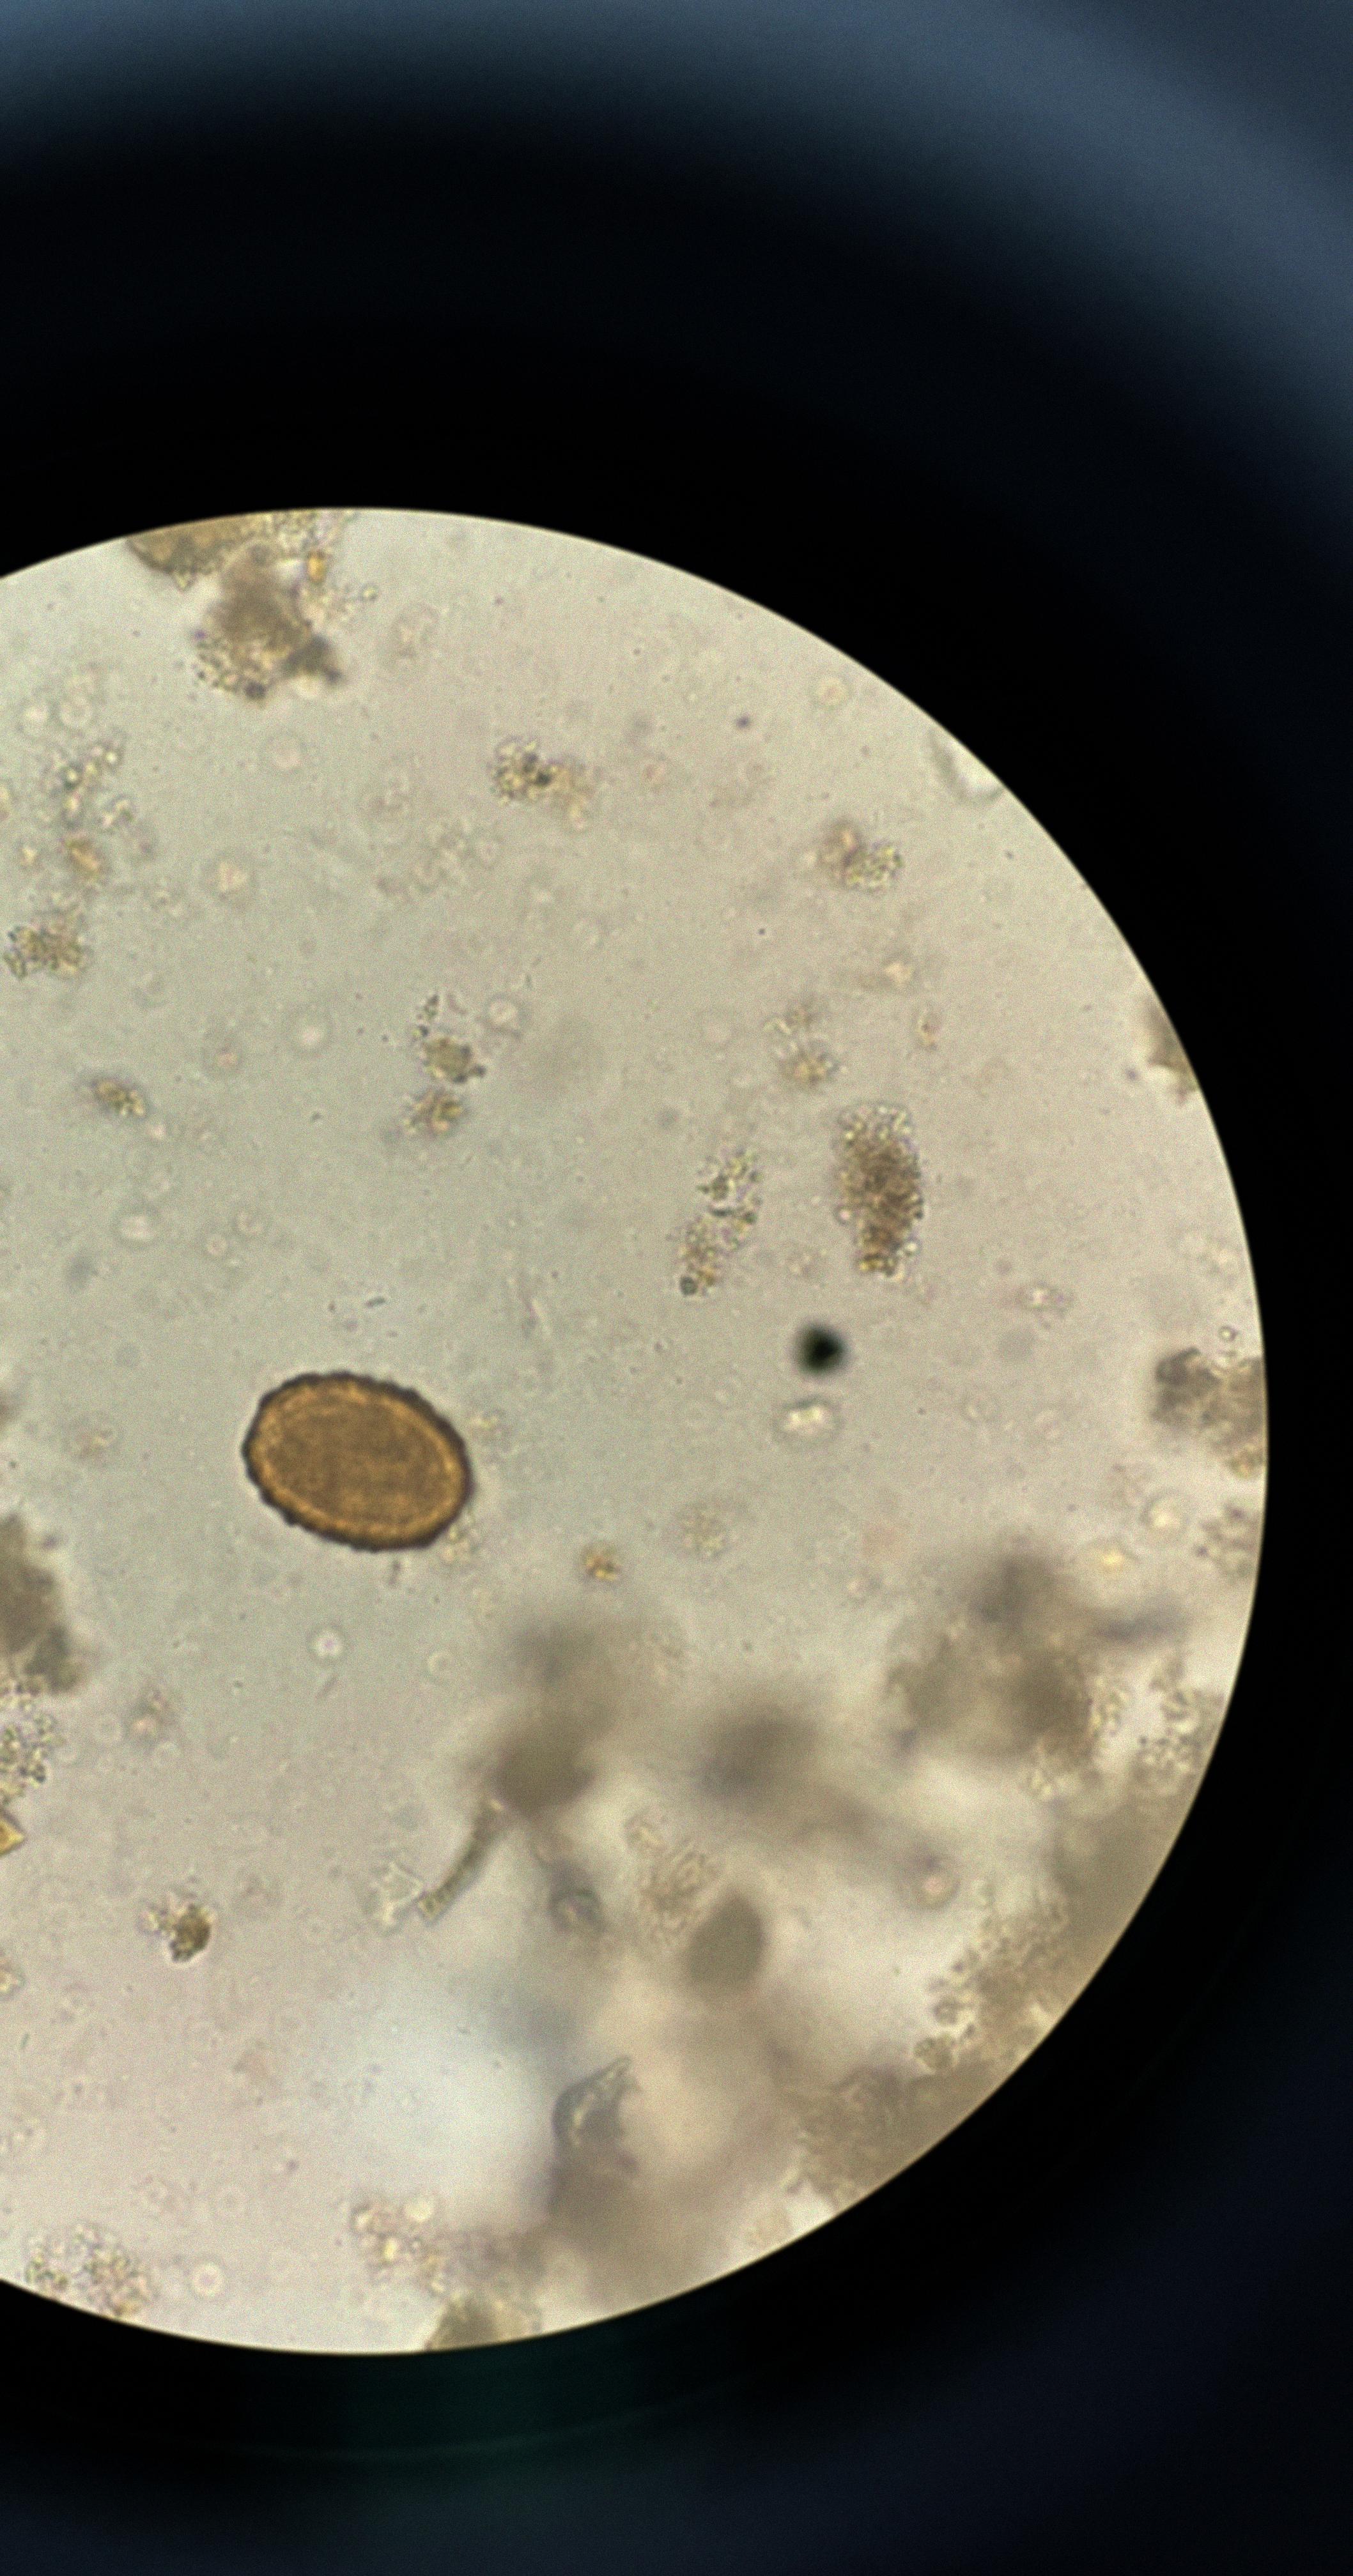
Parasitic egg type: Ascaris lumbricoides